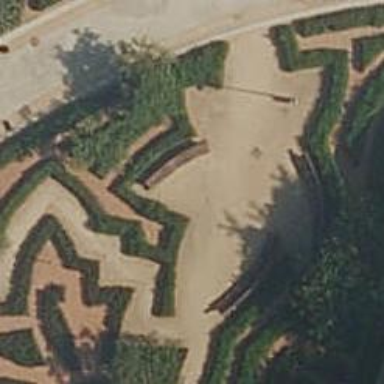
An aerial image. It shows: Bench.